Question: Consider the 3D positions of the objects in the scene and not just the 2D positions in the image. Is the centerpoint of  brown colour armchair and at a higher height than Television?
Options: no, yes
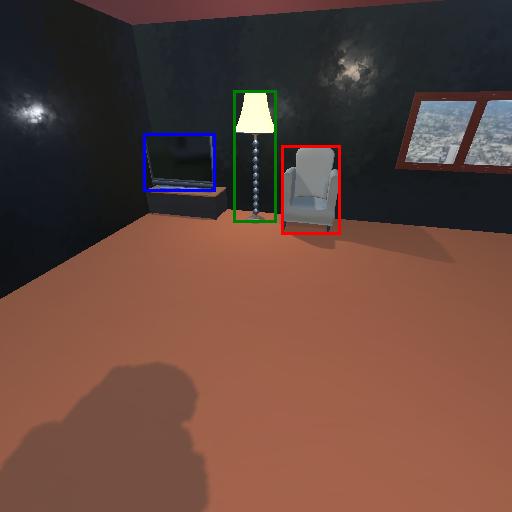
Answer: no